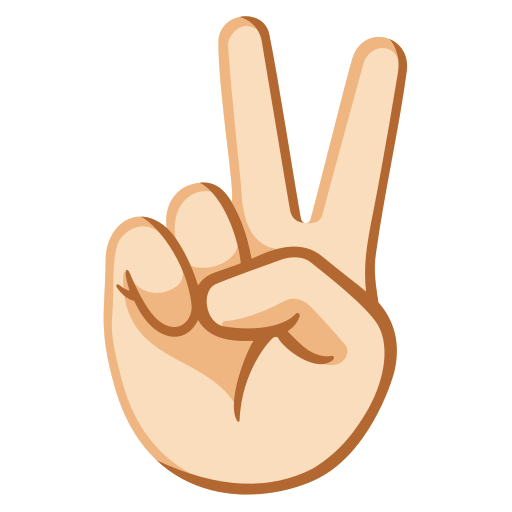
Emoji: ✌🏻